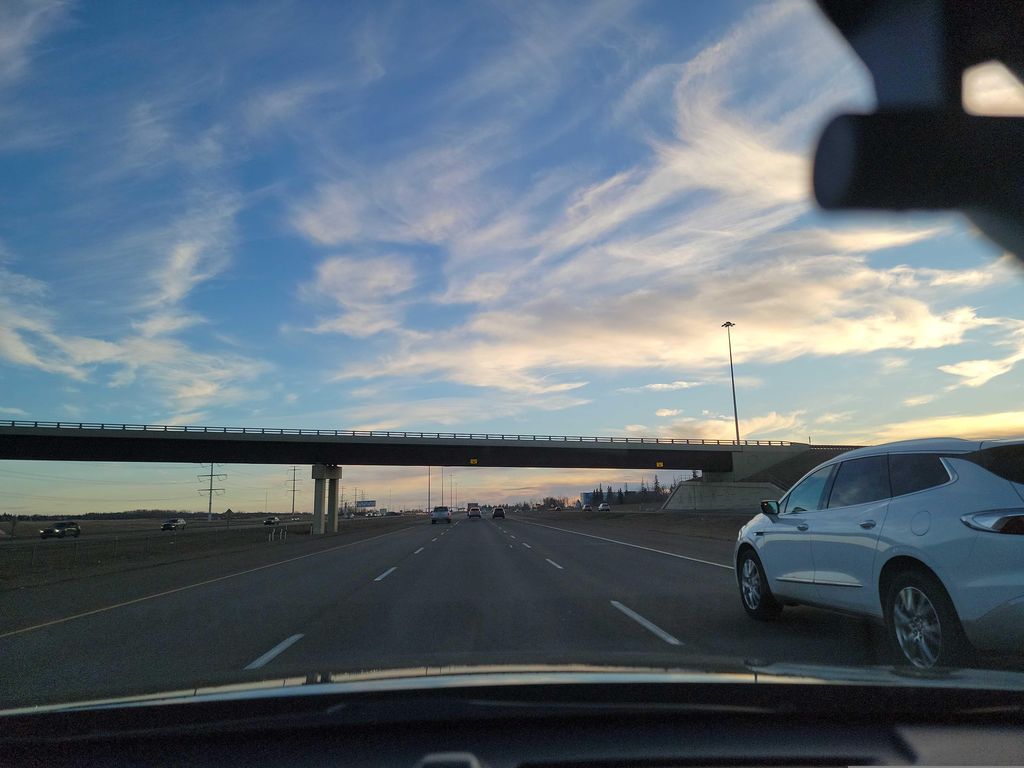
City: edmonton